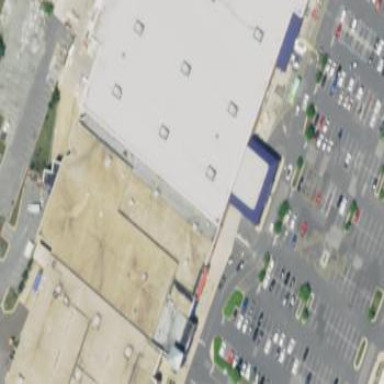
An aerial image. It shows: Retail building.